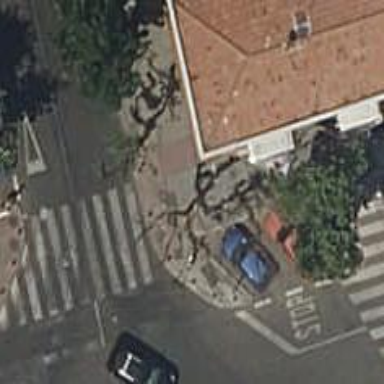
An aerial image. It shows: Bollard barrier.